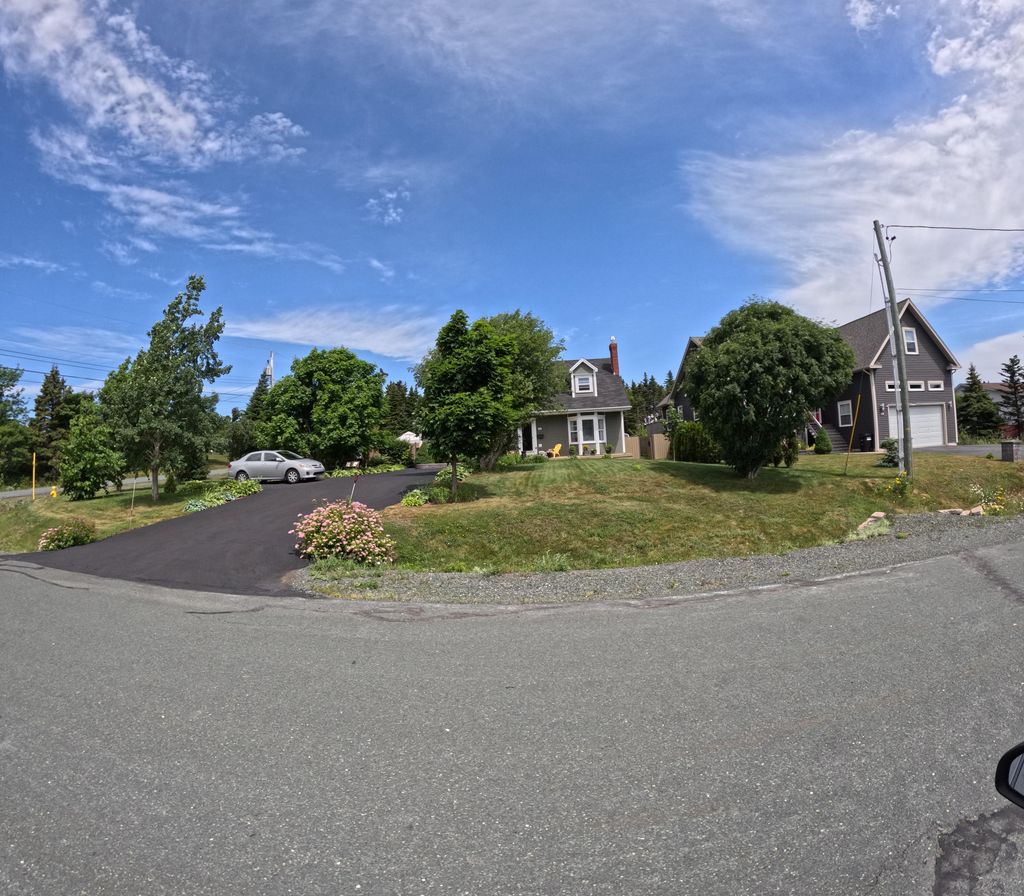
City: st_johns